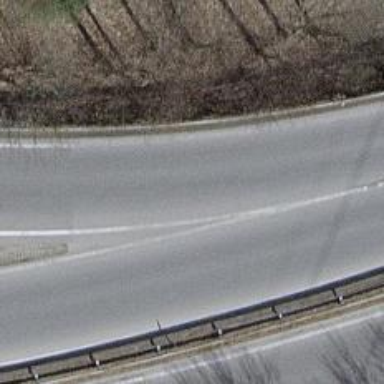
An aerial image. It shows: Asphalt motorway link.